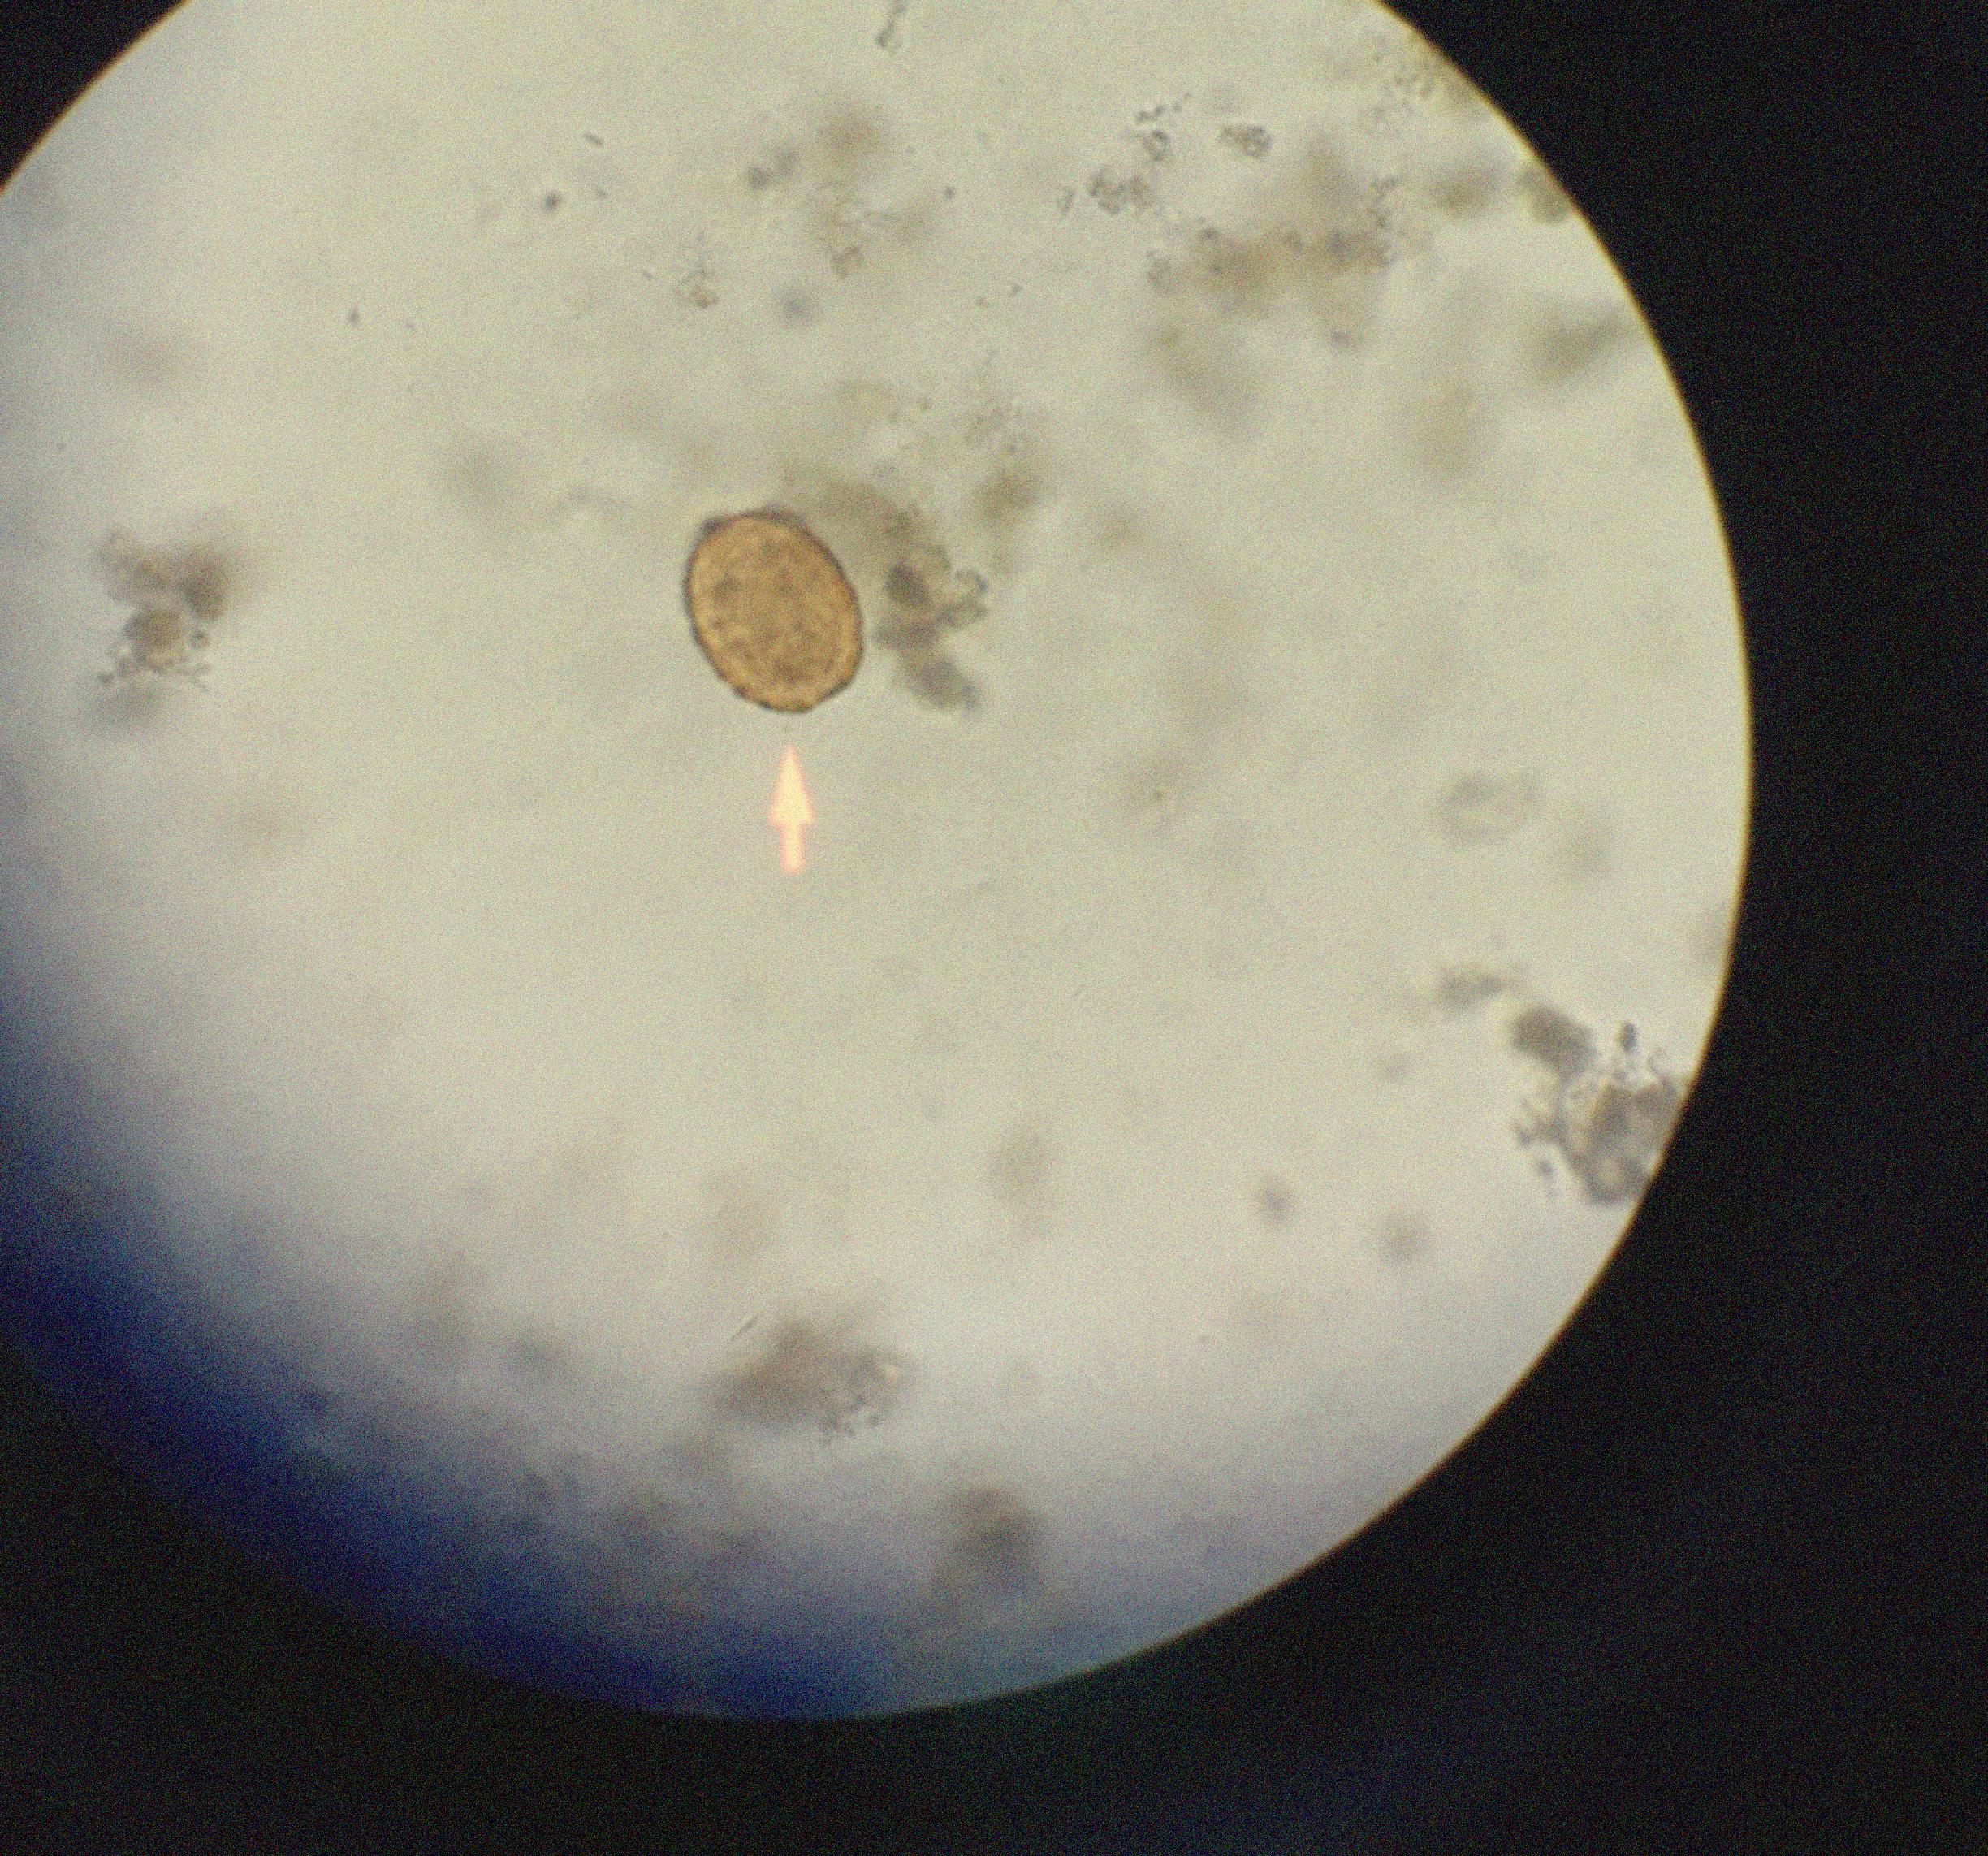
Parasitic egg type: Ascaris lumbricoides